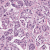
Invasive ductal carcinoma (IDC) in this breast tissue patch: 1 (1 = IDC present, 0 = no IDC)